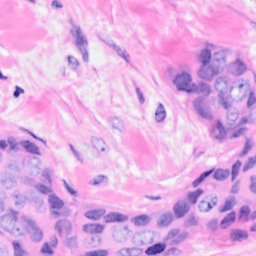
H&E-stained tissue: Breast